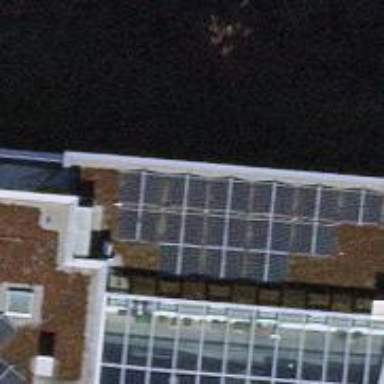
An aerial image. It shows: Solar power generator using photovoltaic panels.